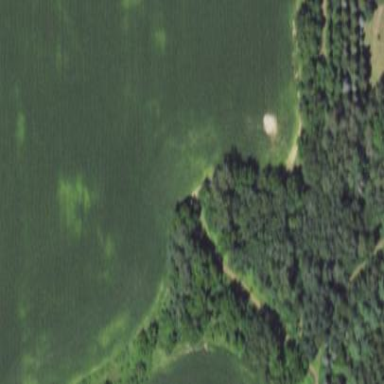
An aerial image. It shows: Semi-deciduous woodland area.